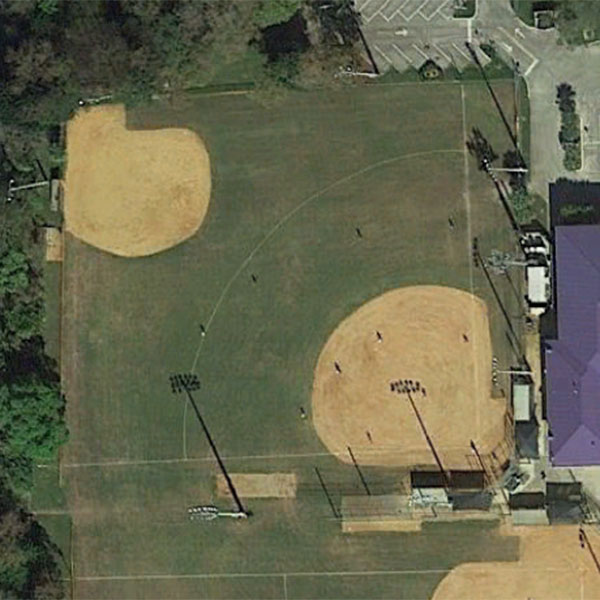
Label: BaseballField